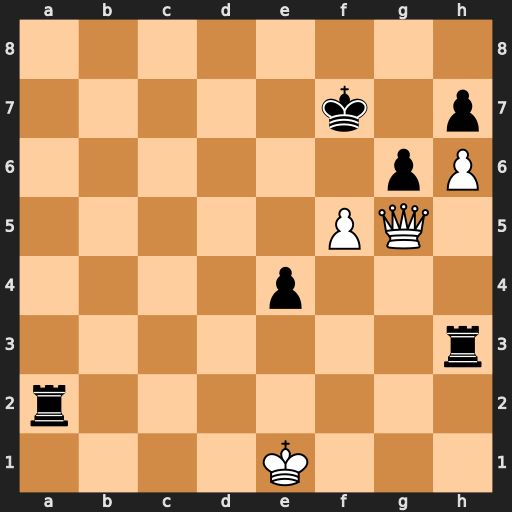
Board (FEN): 8/5k1p/6pP/5PQ1/4p3/7r/r7/4K3
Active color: w
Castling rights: -
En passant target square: -
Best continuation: fxg6+ hxg6 Qd5+ Kf6 Qd8+